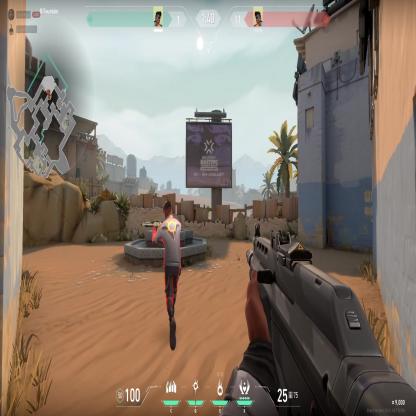
Label: enemy